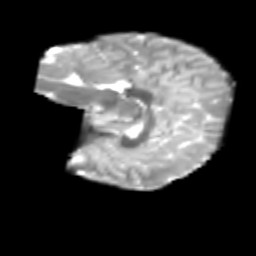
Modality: T2w
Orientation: sagittal
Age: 7
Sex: female
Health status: healthy